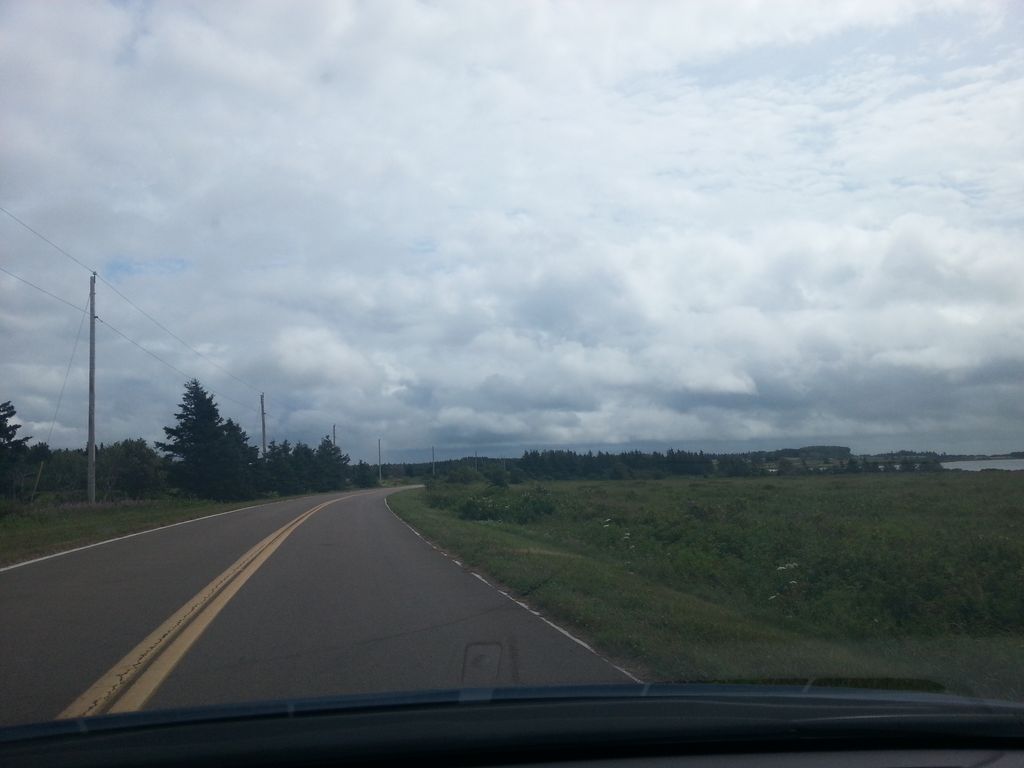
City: charlottetown